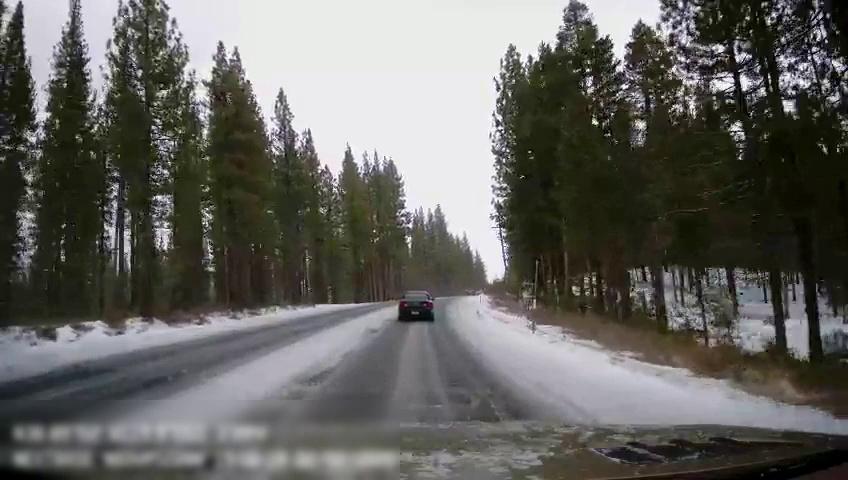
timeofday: Day
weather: Snowy
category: Drivable Space
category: Vehicles | Car
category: Vehicles | Car